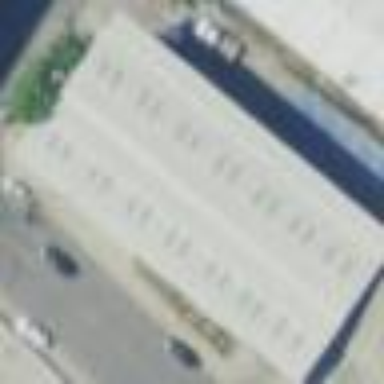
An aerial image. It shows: Gabled building.